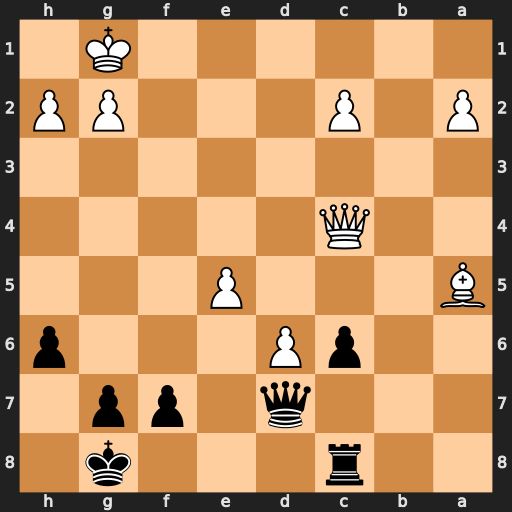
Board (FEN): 2r3k1/3q1pp1/2pP3p/B3P3/2Q5/8/P1P3PP/6K1
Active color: b
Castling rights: -
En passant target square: -
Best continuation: Qa7+ Kf1 Qxa5